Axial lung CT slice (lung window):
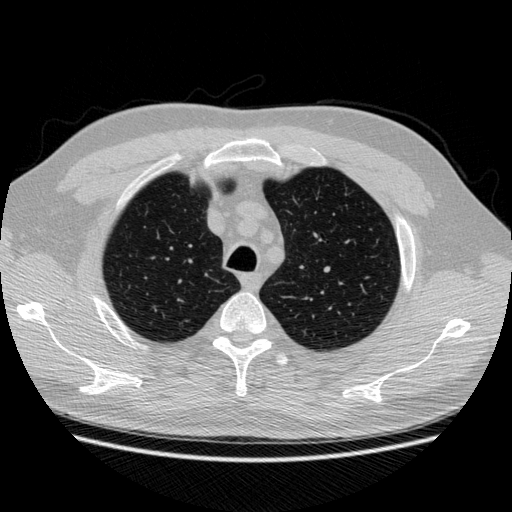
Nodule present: no